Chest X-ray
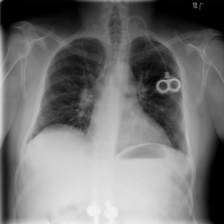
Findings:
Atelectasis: negative
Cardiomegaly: negative
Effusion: negative
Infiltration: negative
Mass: negative
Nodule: negative
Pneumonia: negative
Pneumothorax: negative
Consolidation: negative
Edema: negative
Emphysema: negative
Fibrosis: negative
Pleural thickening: negative
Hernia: negative